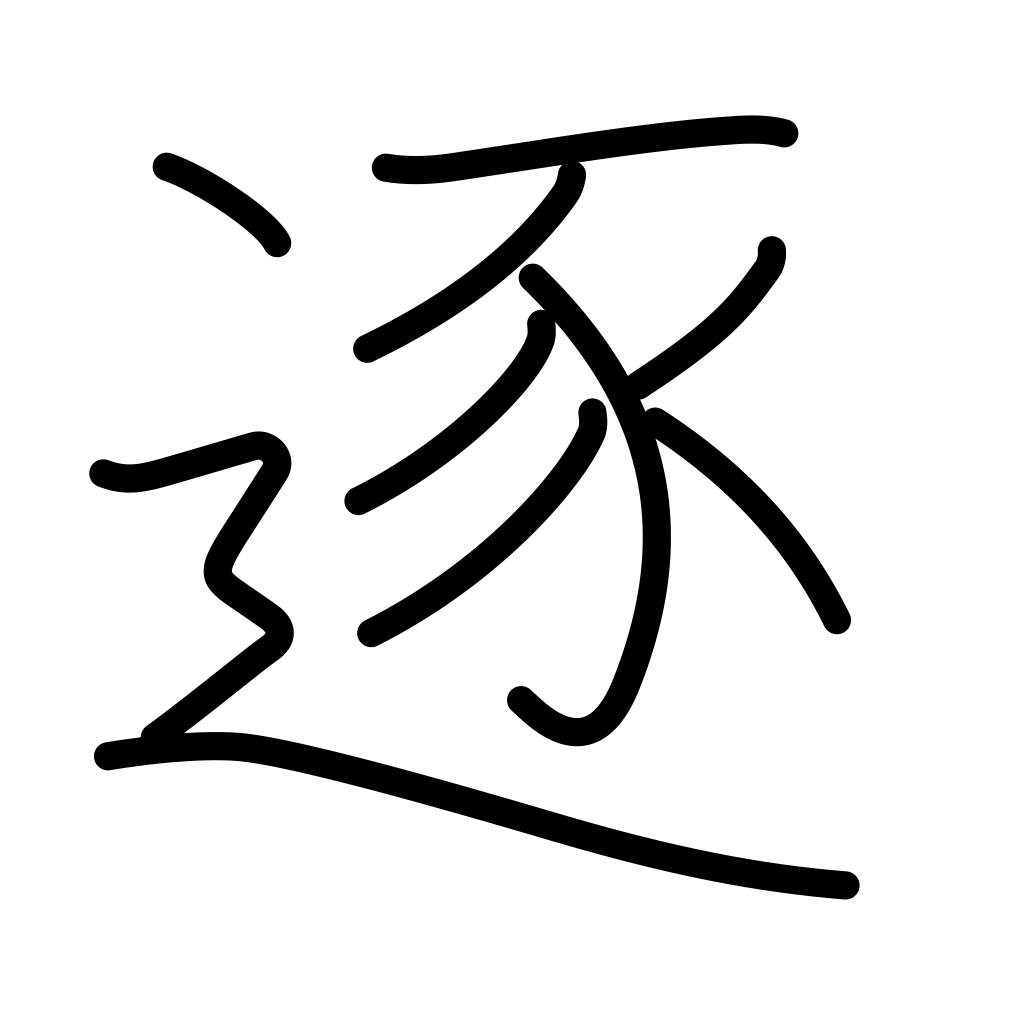
Meaning: pursue, drive away, chase, accomplish, attain, commit